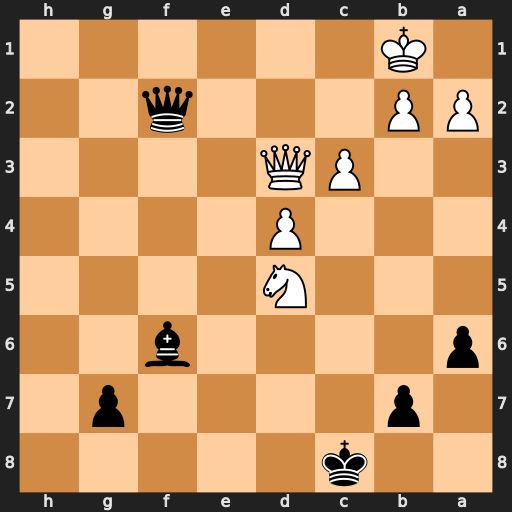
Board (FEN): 2k5/1p4p1/p4b2/3N4/3P4/2PQ4/PP3q2/1K6
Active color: b
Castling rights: -
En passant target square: -
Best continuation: Qg1+ Kc2 Qg2+